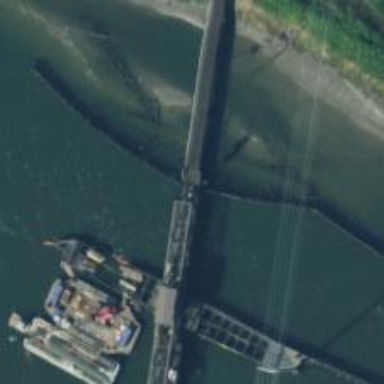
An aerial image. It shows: Swing bridge for railway crossing.